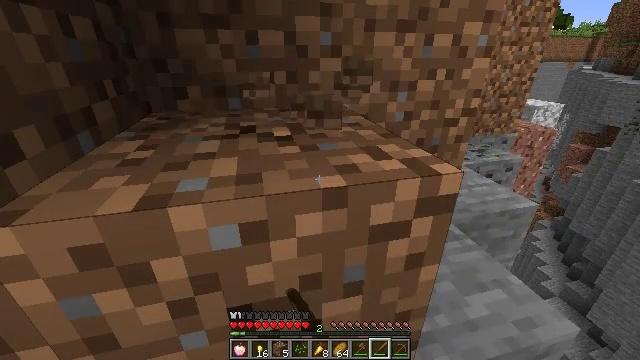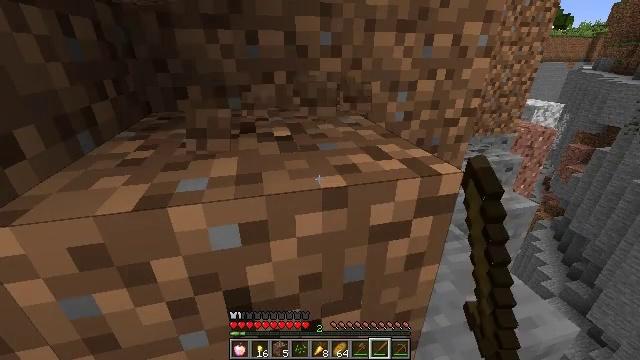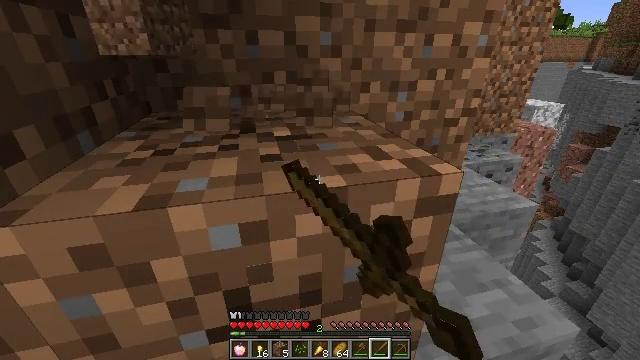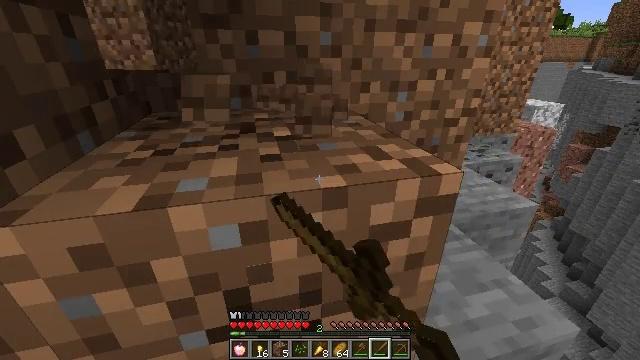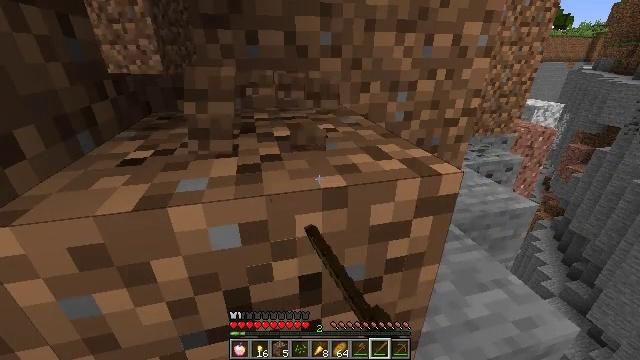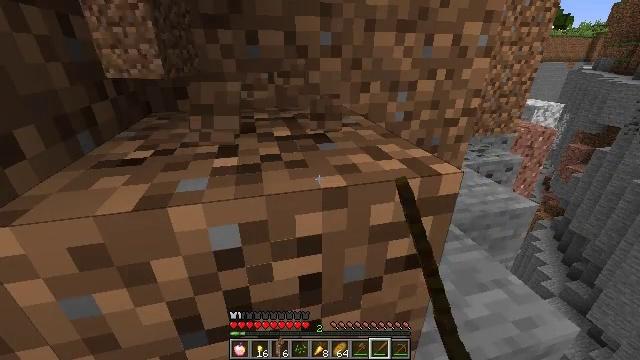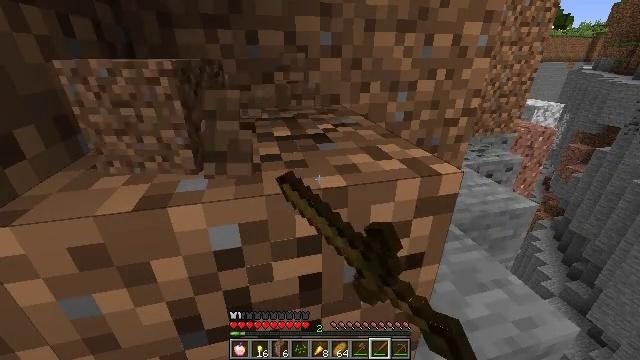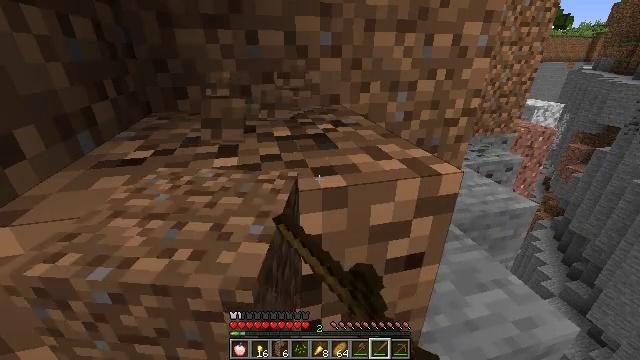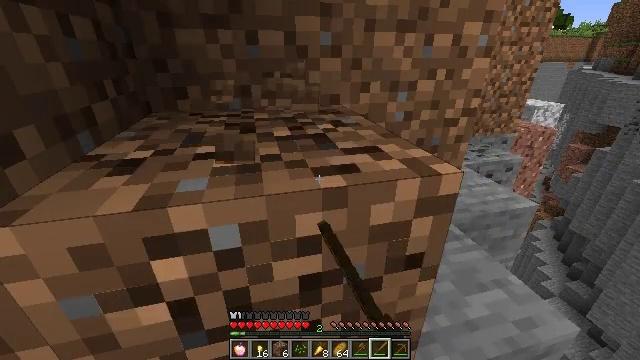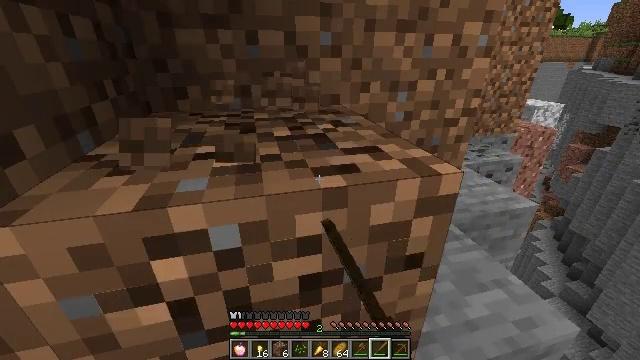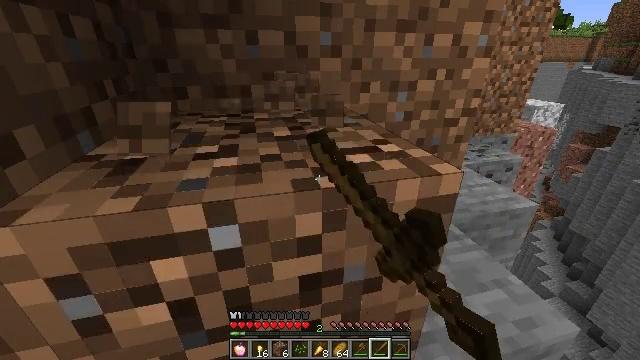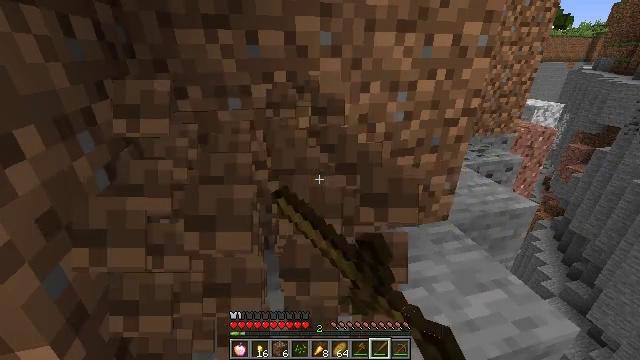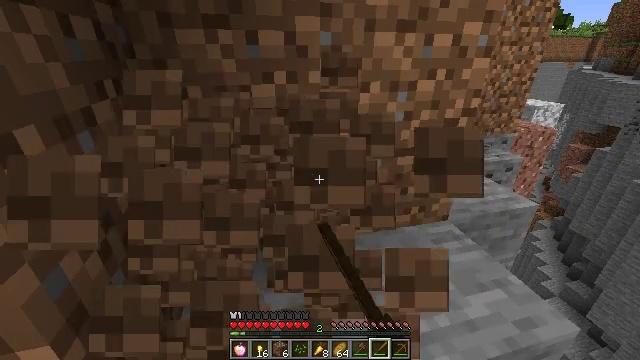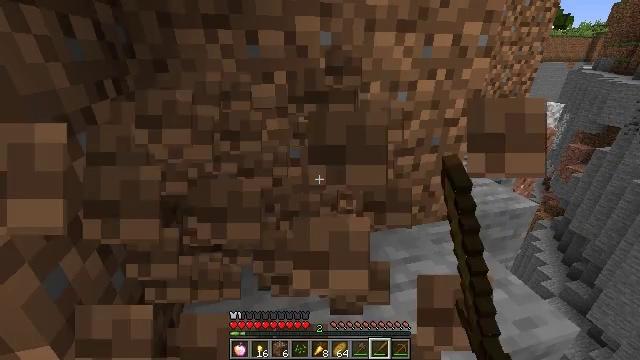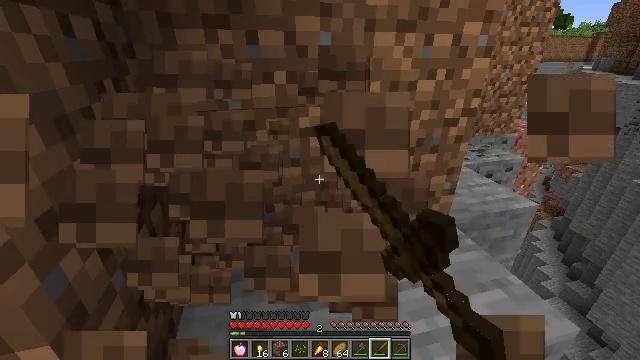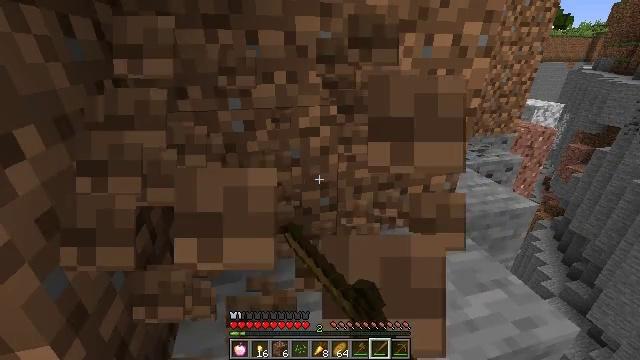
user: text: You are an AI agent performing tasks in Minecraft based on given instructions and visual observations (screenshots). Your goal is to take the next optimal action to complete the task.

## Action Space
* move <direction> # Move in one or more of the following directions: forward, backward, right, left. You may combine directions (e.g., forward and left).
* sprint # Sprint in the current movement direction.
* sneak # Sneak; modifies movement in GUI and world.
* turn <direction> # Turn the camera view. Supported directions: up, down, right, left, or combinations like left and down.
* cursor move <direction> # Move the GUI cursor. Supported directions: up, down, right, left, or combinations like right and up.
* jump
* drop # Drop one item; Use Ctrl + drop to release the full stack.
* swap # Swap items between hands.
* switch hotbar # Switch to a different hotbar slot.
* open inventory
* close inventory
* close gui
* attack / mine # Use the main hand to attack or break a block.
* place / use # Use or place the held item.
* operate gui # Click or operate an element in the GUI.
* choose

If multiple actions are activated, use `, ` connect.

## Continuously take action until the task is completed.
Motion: motion action
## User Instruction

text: Attack the ground to gather dirt.
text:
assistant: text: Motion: sneak, attack / mine
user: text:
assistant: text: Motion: sneak, attack / mine
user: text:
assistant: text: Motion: sneak, attack / mine
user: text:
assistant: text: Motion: sneak, attack / mine
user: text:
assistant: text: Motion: sneak, attack / mine
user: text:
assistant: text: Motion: sneak, attack / mine
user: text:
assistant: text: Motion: sneak, attack / mine
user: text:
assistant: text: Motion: sneak, attack / mine
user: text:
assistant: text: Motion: sneak, attack / mine
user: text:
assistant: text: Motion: sneak, attack / mine
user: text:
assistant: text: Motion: sneak, attack / mine
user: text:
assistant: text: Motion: sneak, attack / mine
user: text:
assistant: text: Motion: sneak, attack / mine
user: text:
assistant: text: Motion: sneak, attack / mine
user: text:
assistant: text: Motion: sneak, attack / mine
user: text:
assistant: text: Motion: sneak, attack / mine
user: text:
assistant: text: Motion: sneak, attack / mine
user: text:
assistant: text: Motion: move forward, sneak, attack / mine
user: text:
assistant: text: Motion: move forward, sneak, attack / mine
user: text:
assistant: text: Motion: move forward, sneak, attack / mine
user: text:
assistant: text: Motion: move forward, sneak, attack / mine
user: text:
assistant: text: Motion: move forward, sneak, attack / mine
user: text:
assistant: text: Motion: sneak, attack / mine
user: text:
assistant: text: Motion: sneak, turn left and down, attack / mine
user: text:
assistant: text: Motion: sneak, attack / mine
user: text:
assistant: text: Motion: sneak, attack / mine
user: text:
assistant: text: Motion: sneak, attack / mine
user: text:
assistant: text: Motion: sneak, attack / mine
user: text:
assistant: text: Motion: sneak, attack / mine
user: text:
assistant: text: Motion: sneak, attack / mine